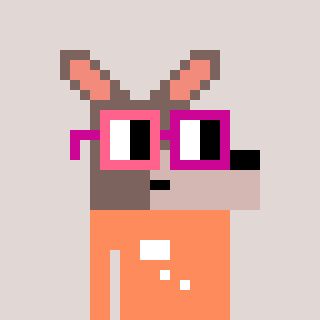
a pixel art character with square pink and red glasses, a kangaroo-shaped head and a peachy-colored body on a warm background